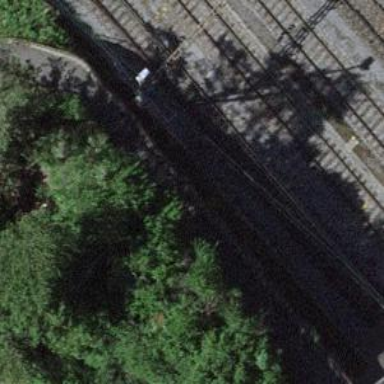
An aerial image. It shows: Railway switch.